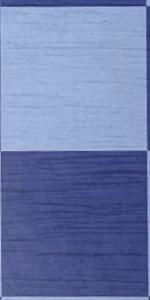
Label: Empty